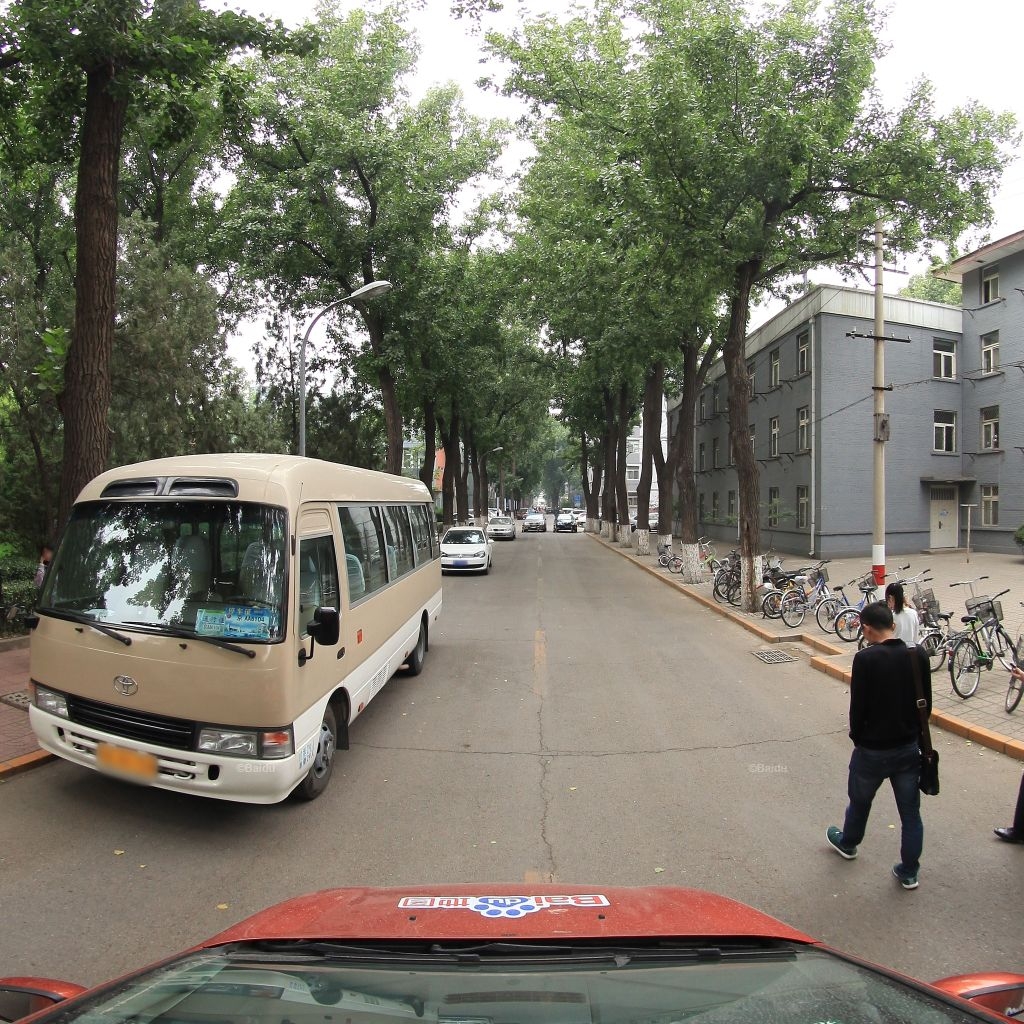
Region: Haidian
Road damage annotations: longitudinal crack, transverse crack, transverse crack